Question: I'd like to rotate the html input of a col header in my handsontable.
I've done the following:
'''
$myTable.handsontable({
data: myData,
colHeaders: colHeaderRenderer,
colWidths: [....],
columns: myColumns,
cells: cellsRenderer,
onBeforeChange: onBeforeChangeRenderer,
onChange: onChangeRenderer
});
'''
whereby the 'colHeaderRenderer'
'''
function colHeaderRenderer(col) {
switch (col) {
...
case 9:
return '<span class="headerRotate">test1</span>';
case 10:
return '<span class="headerRotate">test2</span>';
case 11:
return 'test3';
}
}
'''
and the 'headerRotate' definition (according to (<URL>
'''
.headerRotate {
-moz-transform: rotate(90.0deg); /* FF3.5+ */
-o-transform: rotate(90.0deg); /* Opera 10.5 */
-webkit-transform: rotate(90.0deg); /* Saf3.1+, Chrome */
filter: progid:DXImageTransform.Microsoft.BasicImage(rotation=1); /* IE6,IE7 */
-ms-filter: "progid:DXImageTransform.Microsoft.BasicImage(rotation=1)"; /* IE8 */
}
'''
But the text ('test1', 'test2') is still shown the normal way. Altough there is a hint that something is rotated b y 90 degree when I use firebug, but I can't see it within the html dom.

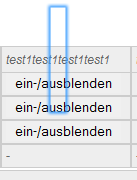
Answer: Found the solution while I was typing. The problem was, that I forgot to add one of the following css definitions:
'''
display: block;
display: inline-block;
display: inline-flex;
'''
After adding a definition to the style, the text got rotated correctly.